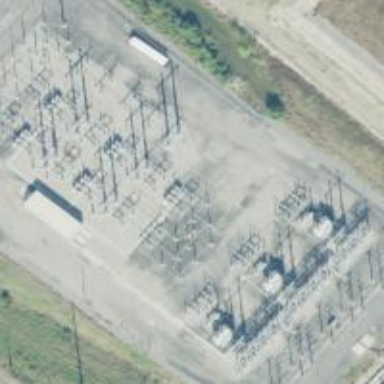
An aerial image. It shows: Switch used for power control.